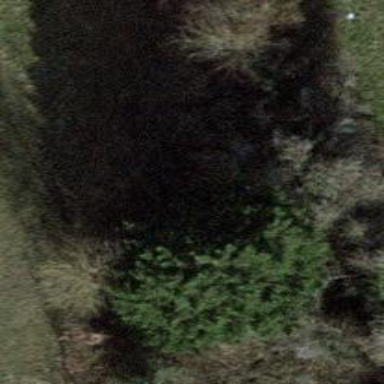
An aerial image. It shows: Evergreen needle-leaved tree.